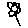
Label: flower